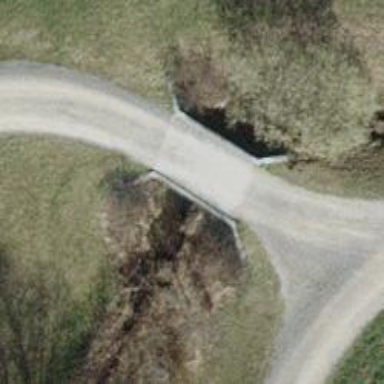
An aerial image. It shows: Concrete track on bridge with grade 2 track type.